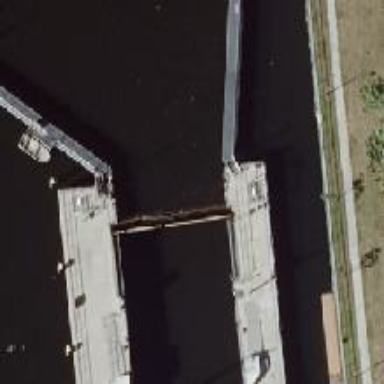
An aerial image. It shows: Lock gate along waterway.